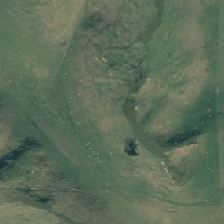
Land cover: shortrotation_cropland